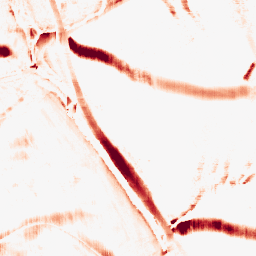
Category: morphological
Decomposition family: morphological_rect
Decomposition parameters: operation: opening
width: 10
height: 20
Upsampling method: regularized
Upsampling parameters: scale: 4
lambda_reg: 0.001
Upsampling scale: 4